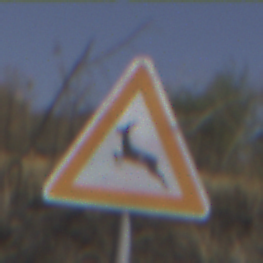
Verkehrszeichen: WildwechselRechts
Umgebung: Outdoor, Nature
Tageszeit: Midday
Wetter: Clear
Licht: Natural
Jahreszeit: NotSpecified
Kontrast: HighContrast